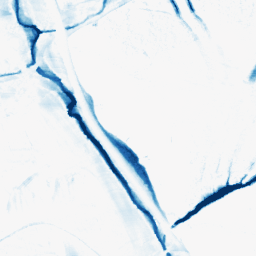
Category: morphological
Decomposition family: morphological_ellipse
Decomposition parameters: operation: closing
width: 10
height: 30
Upsampling method: quadratic
Upsampling parameters: scale: 2
Upsampling scale: 2